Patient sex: F
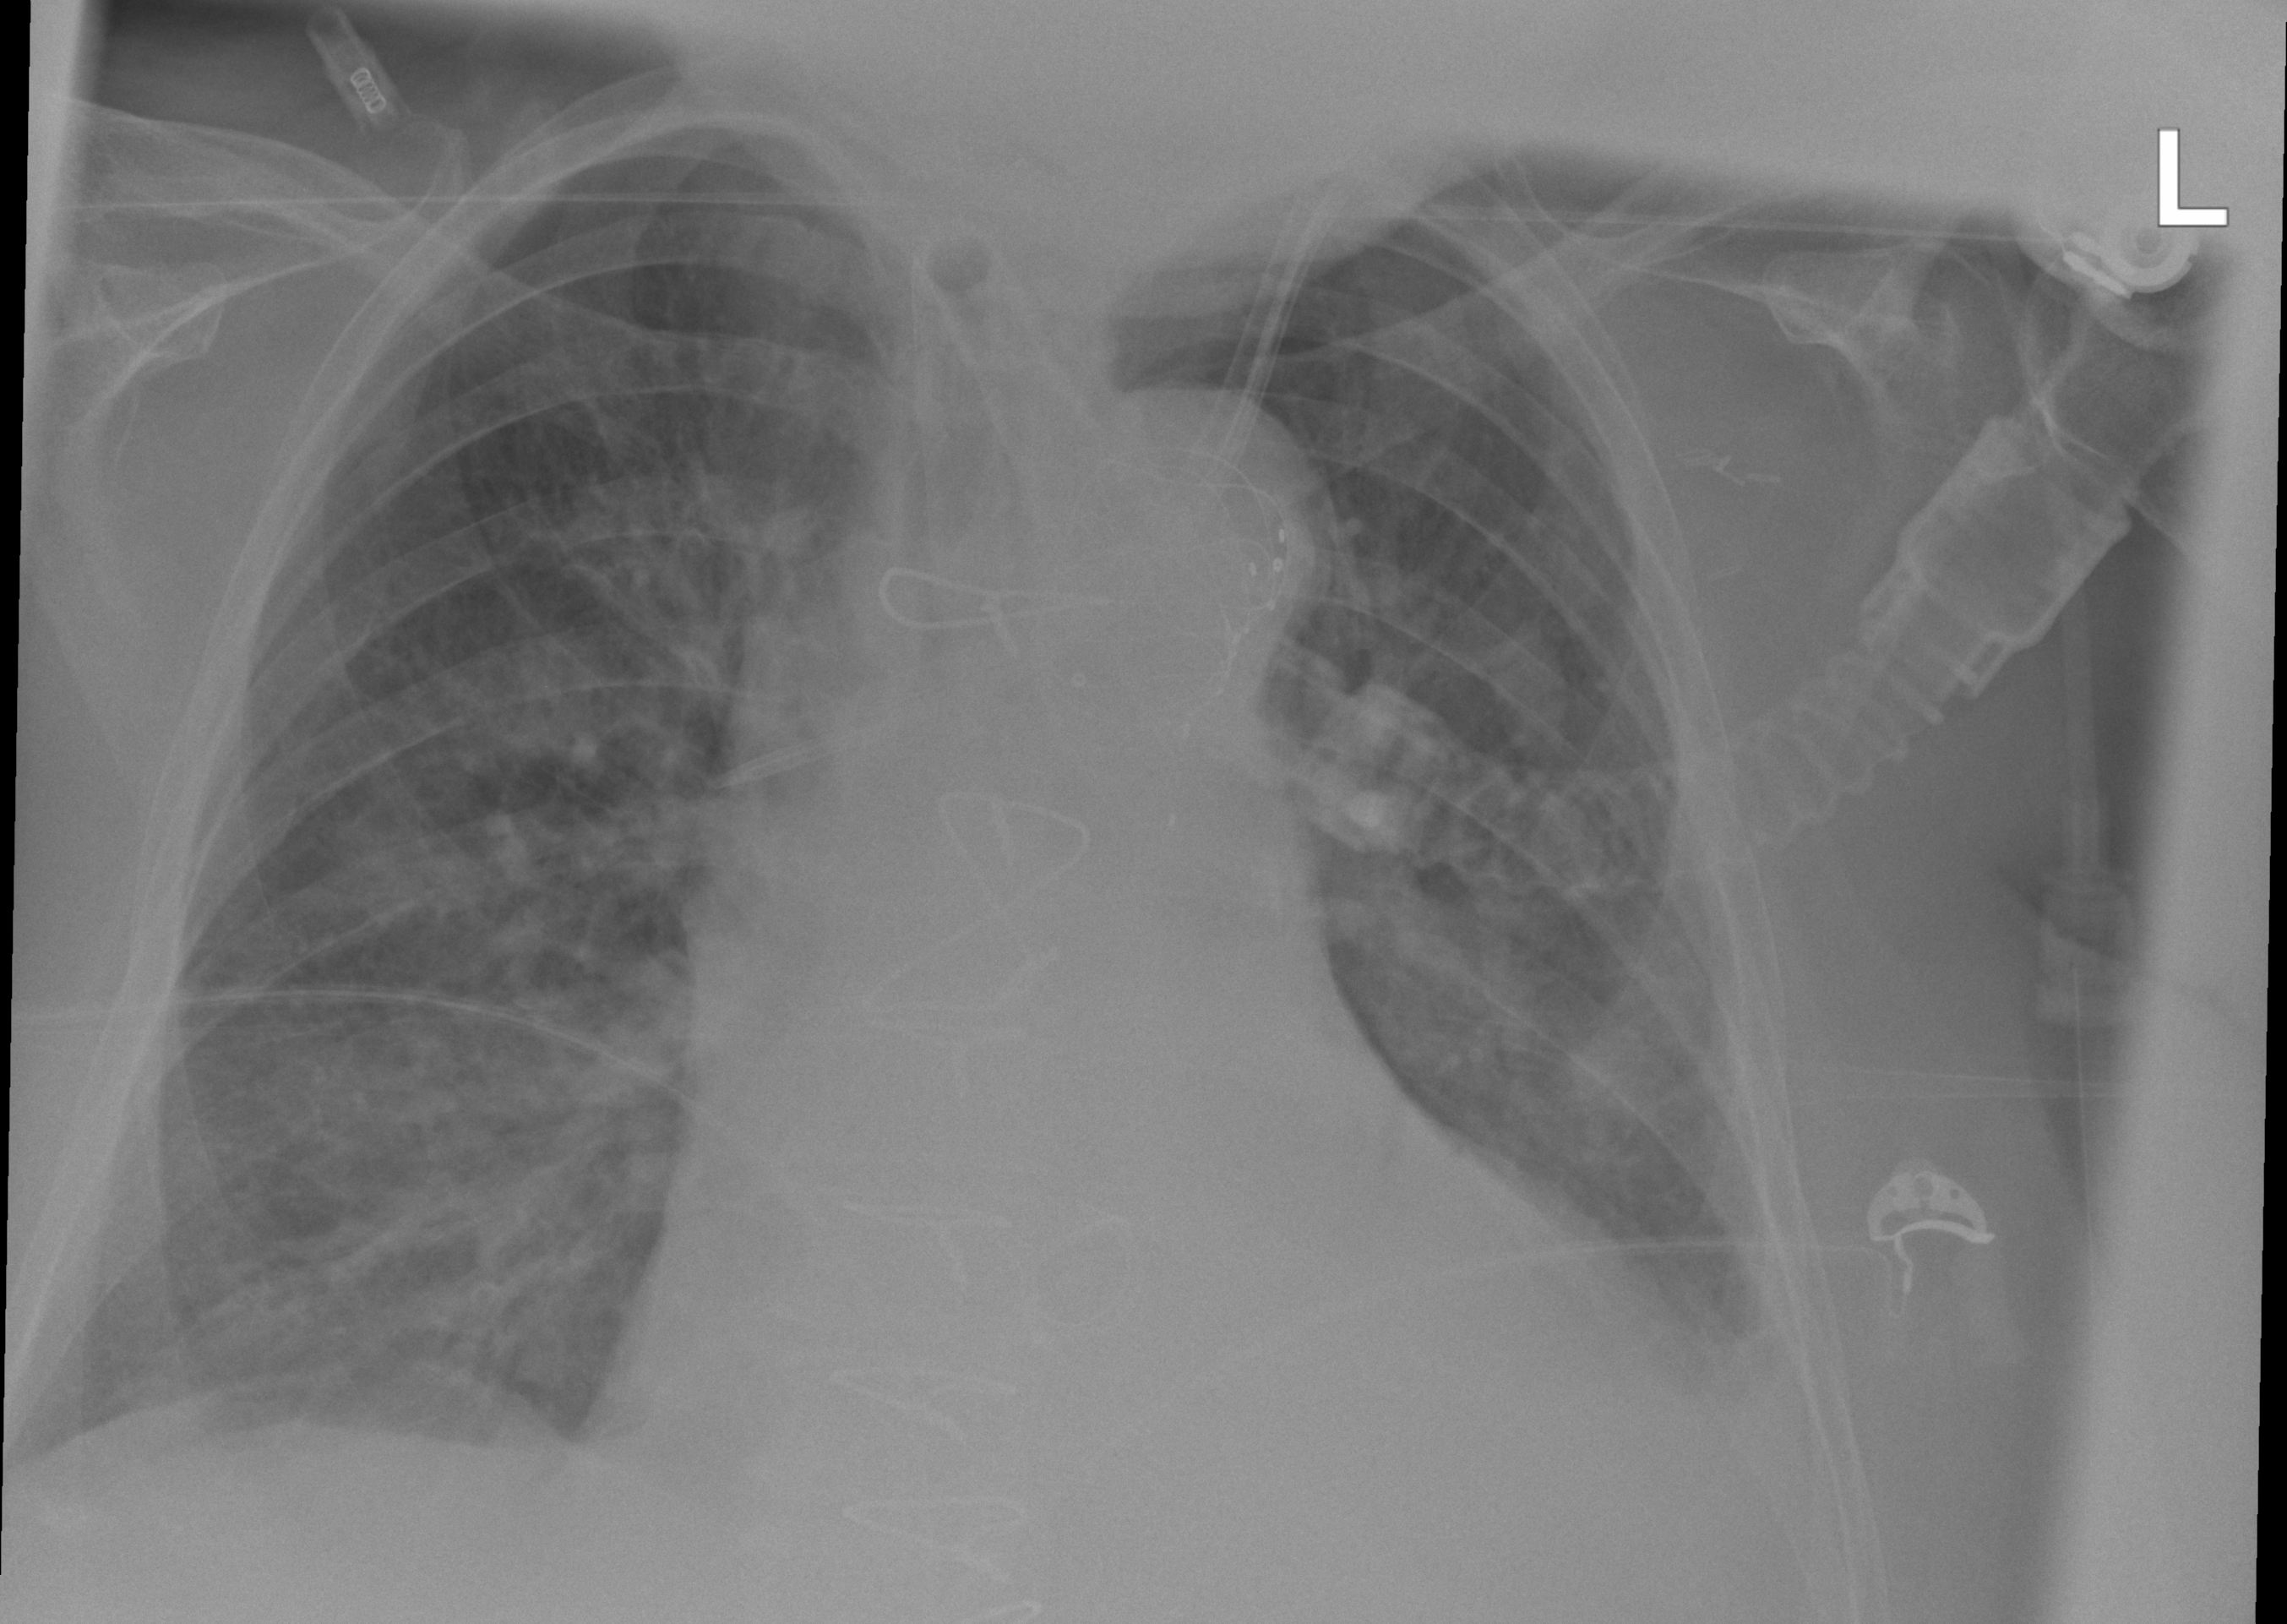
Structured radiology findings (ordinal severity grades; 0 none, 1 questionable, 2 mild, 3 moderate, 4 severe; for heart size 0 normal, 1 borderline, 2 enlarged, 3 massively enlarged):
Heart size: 2
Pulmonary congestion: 2
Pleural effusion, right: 0
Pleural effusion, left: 2
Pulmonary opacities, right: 0
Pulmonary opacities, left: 0
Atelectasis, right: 0
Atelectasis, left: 2